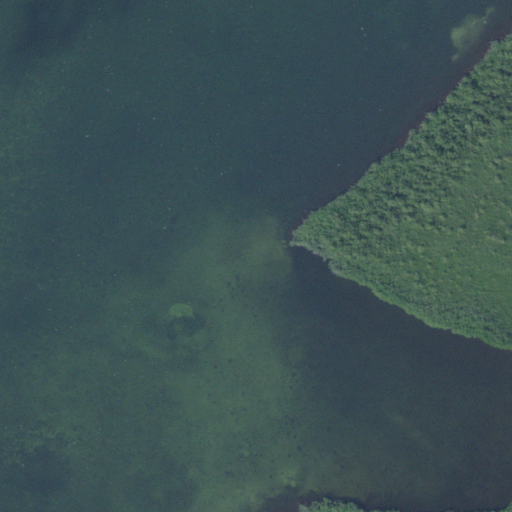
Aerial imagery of cape in Florida named Cove Point containing open water, woody wetlands, and herbaceous wetlands